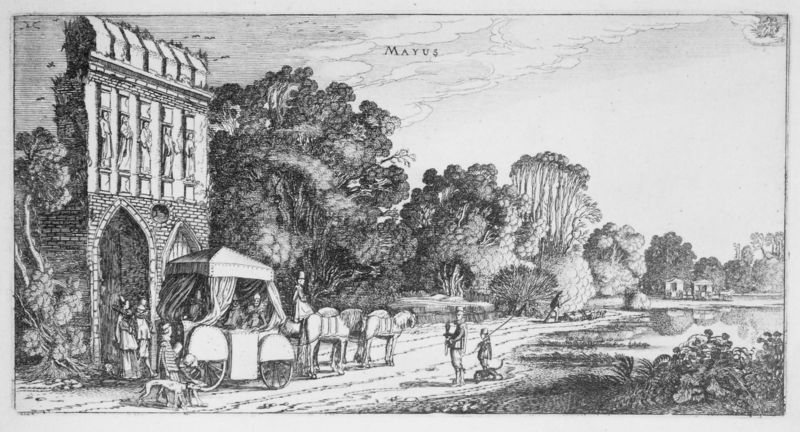
Titel: Die zwölf Monate mit Sternzeichen II
Künstler: Jan van de Velde
Schlagwörter: baum, wolken, bäume, fluss, frauen, landschaft, menschen, see, teich, männer, schwarz, strasse, zeichnung, dach, gras, haus, hund, hunde, park, weg, häuser, sträucher, kind, kinder, pferde, räder, garten, mauer, kutsche, wagen, tor, ruine, radierung, stich, kutscher, wappen, statuen, reise, baldachin, mai, angler, hausfront, weisse, statd, windhunde, hermen, de, cdruck, mayus, bäöum,e see, seehäuser, malyus